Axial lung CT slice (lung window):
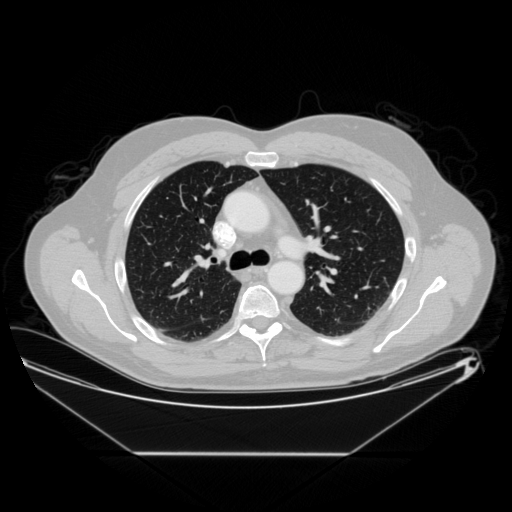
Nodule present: no